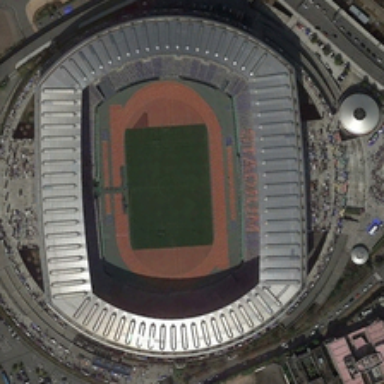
Several buildings are near a stadium with a playground .